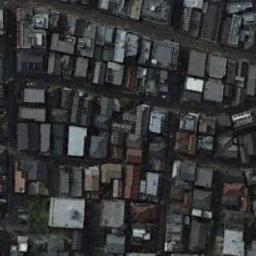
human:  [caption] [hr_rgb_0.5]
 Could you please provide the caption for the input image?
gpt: The dense residential is next to the road .

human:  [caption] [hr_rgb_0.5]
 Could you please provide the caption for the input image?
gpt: A dense residential area has lots of houses arranged neatly and some roads go through the residential area .

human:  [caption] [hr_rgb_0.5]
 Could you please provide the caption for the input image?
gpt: Many roads and neatly arranged houses in densely populated areas .

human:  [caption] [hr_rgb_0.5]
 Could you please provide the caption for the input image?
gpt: The color of the condominium is different .

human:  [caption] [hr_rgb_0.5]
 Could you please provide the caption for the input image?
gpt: There are houses of different colors on a dense residential area .